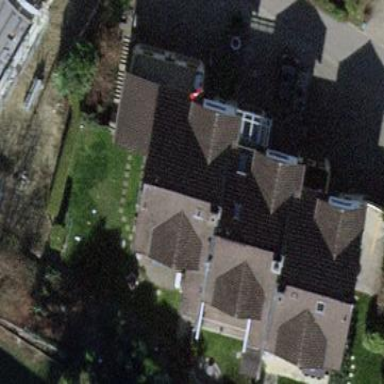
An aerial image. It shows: Terrace building.